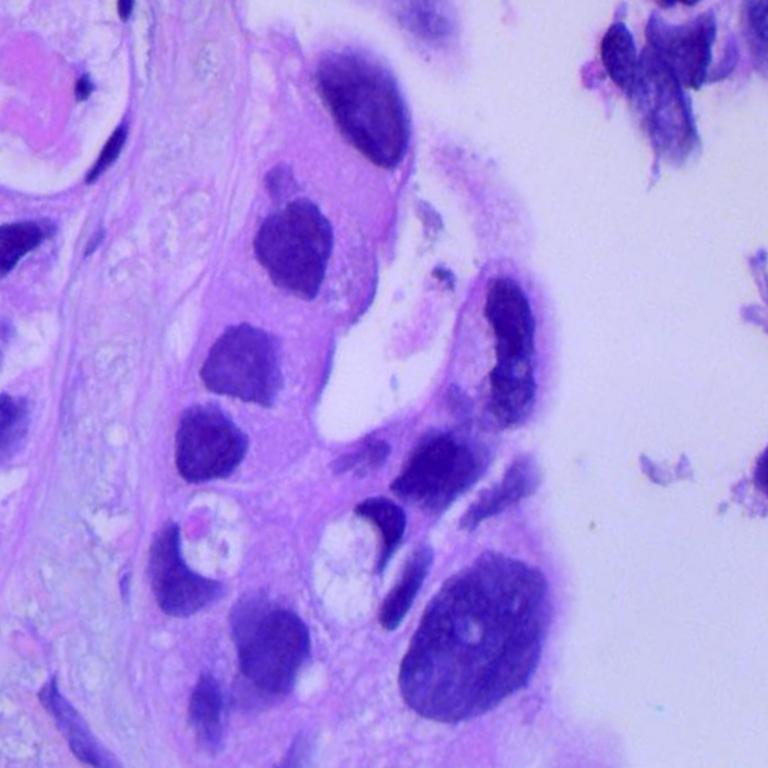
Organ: lung
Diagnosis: adenocarcinomas